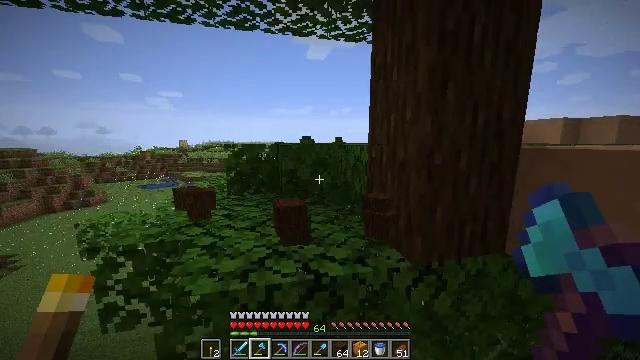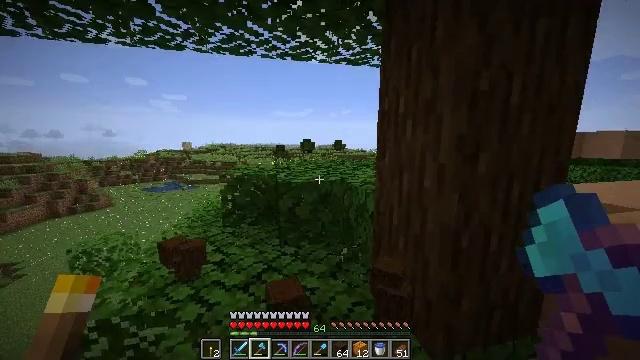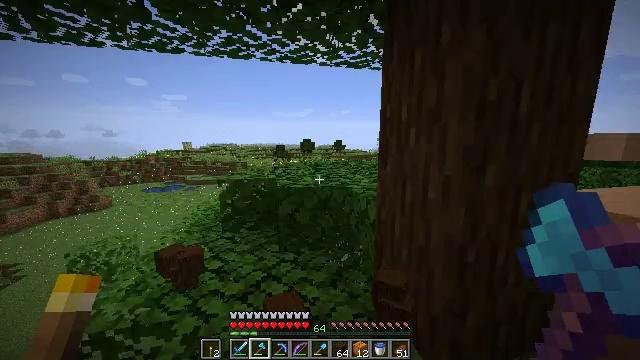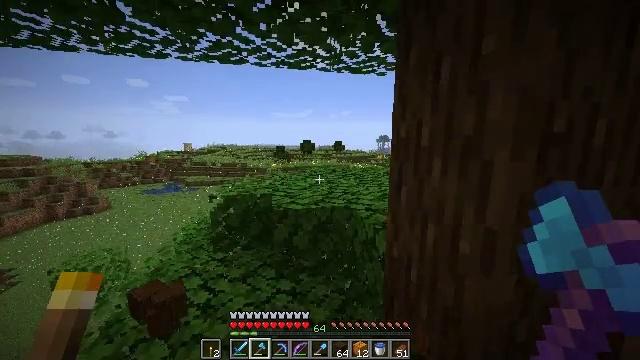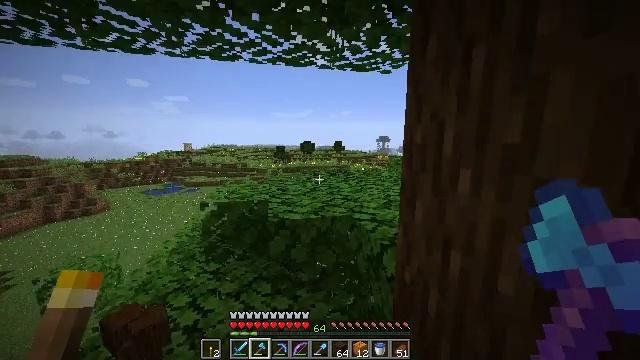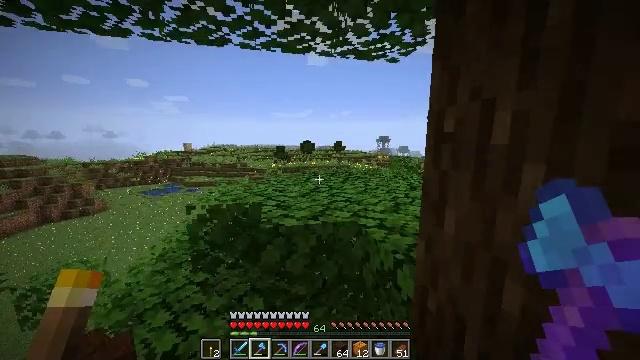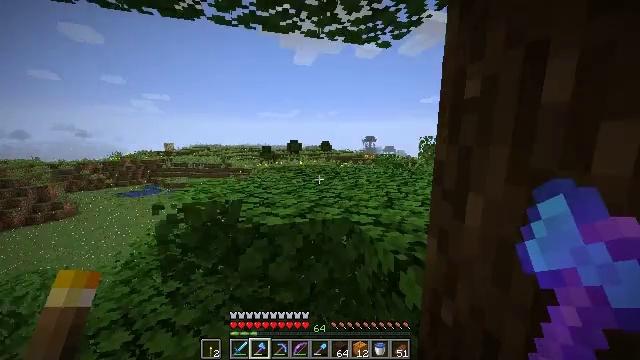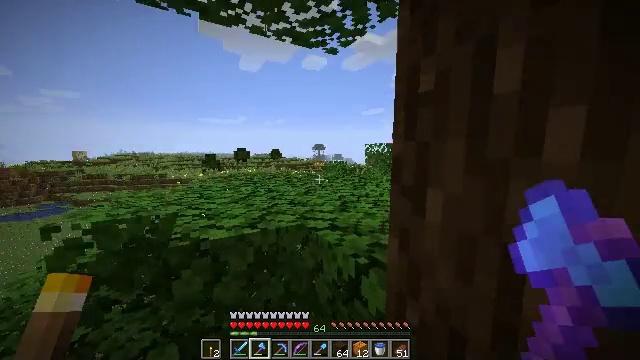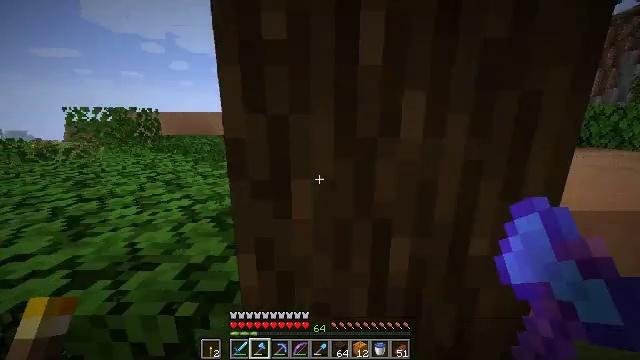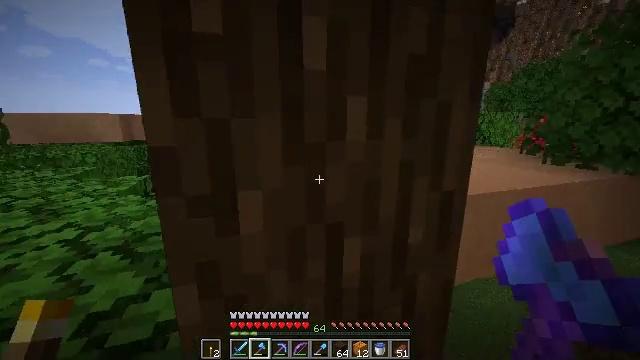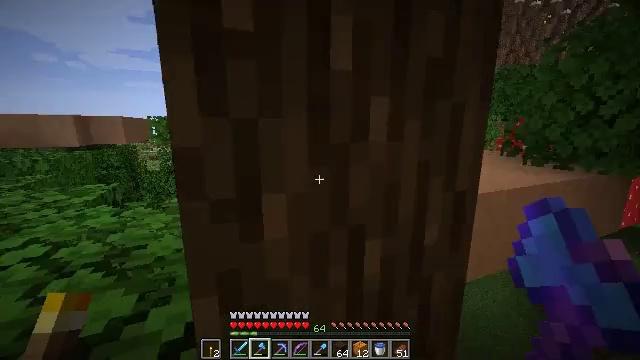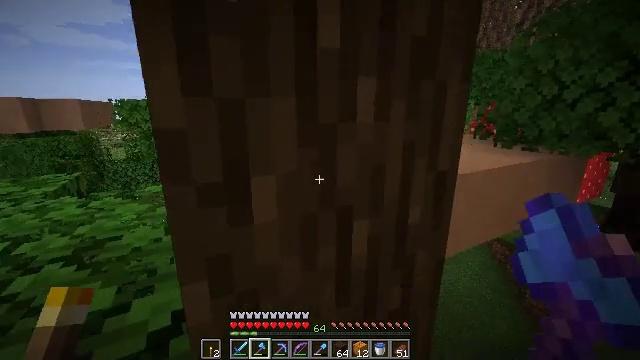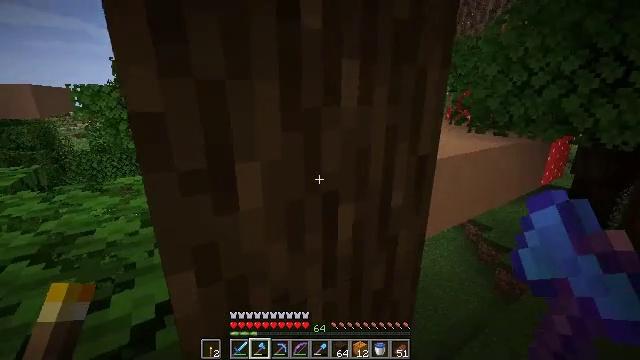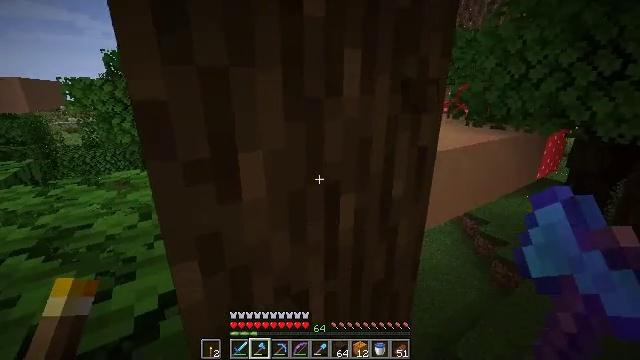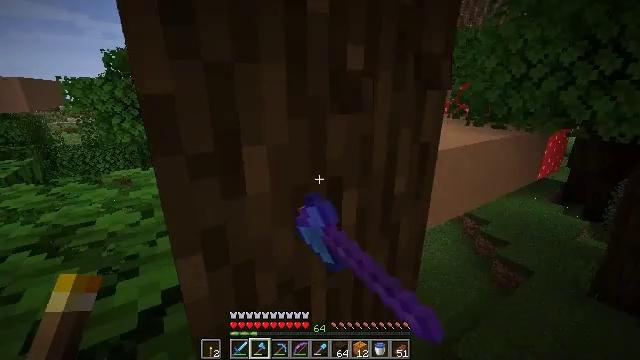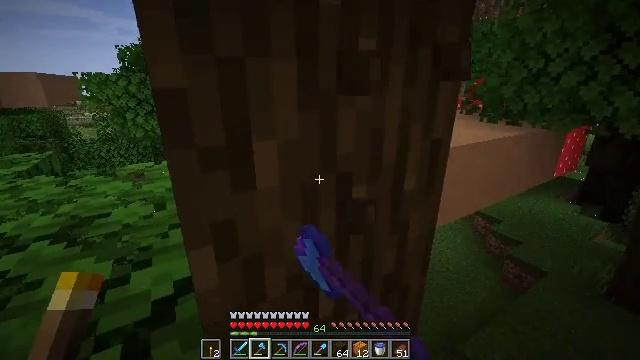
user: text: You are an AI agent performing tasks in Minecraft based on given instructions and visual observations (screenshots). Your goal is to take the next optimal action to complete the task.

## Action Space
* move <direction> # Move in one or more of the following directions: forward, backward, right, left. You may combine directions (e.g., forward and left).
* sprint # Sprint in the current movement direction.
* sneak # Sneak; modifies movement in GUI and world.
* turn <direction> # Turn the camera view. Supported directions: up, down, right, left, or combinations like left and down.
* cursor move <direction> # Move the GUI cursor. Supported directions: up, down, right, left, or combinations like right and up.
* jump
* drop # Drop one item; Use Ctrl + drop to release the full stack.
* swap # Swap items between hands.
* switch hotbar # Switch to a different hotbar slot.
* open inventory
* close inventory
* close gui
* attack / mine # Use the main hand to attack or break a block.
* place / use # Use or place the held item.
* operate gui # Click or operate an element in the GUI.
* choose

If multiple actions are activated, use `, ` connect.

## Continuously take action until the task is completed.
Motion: motion action
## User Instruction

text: Harvest dark oak log for resources.
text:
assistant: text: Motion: move forward, sprint, jump
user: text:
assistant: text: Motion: move forward, sprint, jump
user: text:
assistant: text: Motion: move forward, sprint
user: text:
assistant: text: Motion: move forward, sprint
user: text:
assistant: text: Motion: move forward, sprint
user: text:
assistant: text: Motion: move forward, sprint, turn right
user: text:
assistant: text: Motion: turn right and up
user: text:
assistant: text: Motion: turn right and down
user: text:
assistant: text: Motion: turn right and up
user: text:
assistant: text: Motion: turn right and up
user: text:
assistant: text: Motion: turn right and down
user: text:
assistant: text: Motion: turn right and down
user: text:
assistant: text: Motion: turn down, attack / mine
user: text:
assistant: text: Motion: attack / mine
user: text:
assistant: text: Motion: turn left, attack / mine
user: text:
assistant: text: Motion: turn left and down, attack / mine
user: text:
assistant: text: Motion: turn left and down, attack / mine
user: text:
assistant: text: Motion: turn left and down, attack / mine
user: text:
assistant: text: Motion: turn down, attack / mine
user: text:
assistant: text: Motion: turn down, attack / mine
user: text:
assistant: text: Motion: turn down, attack / mine
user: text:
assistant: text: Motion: turn down, attack / mine
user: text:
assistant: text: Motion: attack / mine
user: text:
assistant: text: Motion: attack / mine
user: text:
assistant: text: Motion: attack / mine
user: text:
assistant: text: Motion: attack / mine
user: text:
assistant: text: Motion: attack / mine
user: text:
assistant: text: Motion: attack / mine
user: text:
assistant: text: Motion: attack / mine
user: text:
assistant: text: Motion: attack / mine